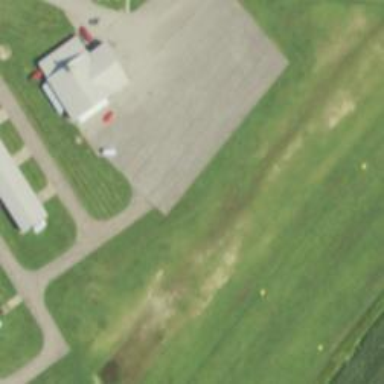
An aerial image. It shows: Asphalt taxiway in the airport.